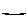
Label: line